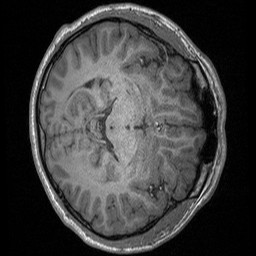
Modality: T1w
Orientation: axial
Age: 20
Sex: female
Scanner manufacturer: siemens
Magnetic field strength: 3 T
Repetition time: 1.64 s
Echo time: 0.00234 s